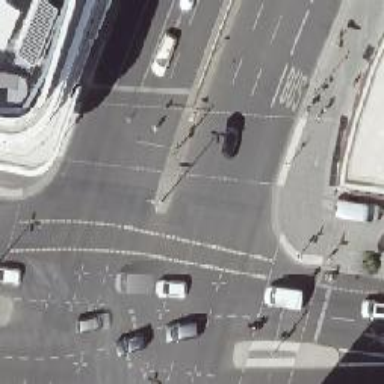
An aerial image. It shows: Crossing with traffic signals.